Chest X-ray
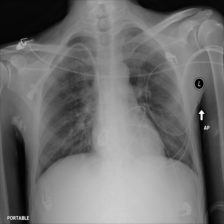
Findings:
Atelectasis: negative
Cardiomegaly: negative
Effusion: negative
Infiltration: positive
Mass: negative
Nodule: negative
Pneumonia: negative
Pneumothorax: negative
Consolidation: negative
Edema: negative
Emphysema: negative
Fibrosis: negative
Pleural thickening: negative
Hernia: negative